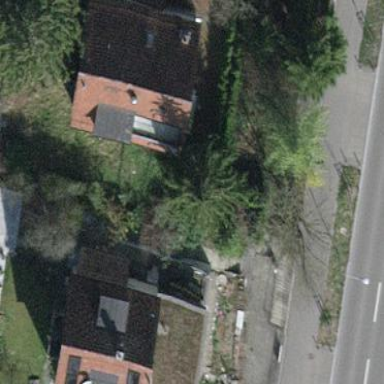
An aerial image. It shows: Building with pitched roof.